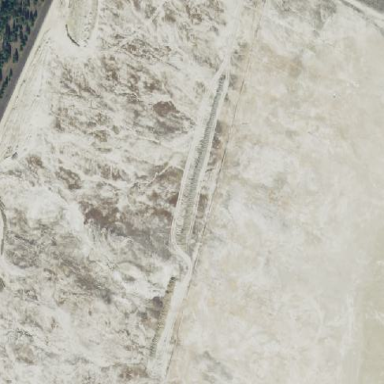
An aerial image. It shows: Tailings reservoir containing water.